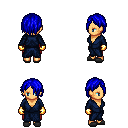
a pixel art fantasy rpg character, female body template, human, tanned skin, blue robe, red pants, blue bangs hairstyle, gold gloves, gray slippers, four views (front, back, left, right), 2x2 character sprite sheet, small pixel art, hard edges, no anti-aliasing